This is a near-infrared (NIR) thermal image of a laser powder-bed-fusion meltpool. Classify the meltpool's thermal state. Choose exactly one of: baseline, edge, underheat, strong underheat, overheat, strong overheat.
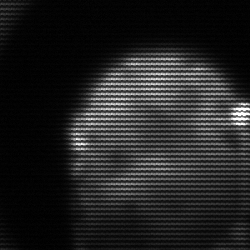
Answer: edge